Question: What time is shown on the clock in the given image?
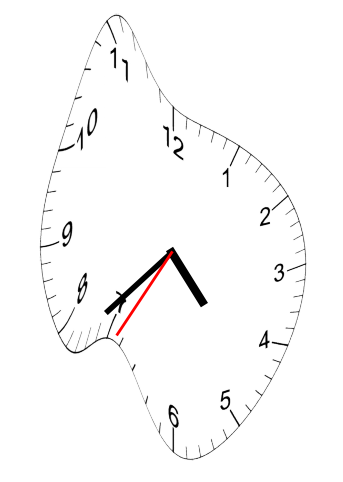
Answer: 04:37:35